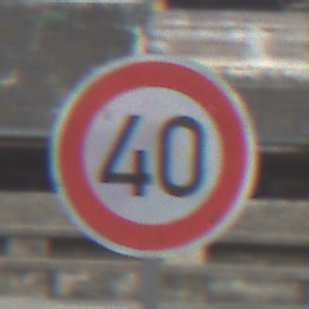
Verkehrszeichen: Geschwindigkeit40
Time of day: MorningAfternoon
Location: Outdoor (Suburban)
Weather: PartlyCloudy
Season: NotSpecified
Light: Natural